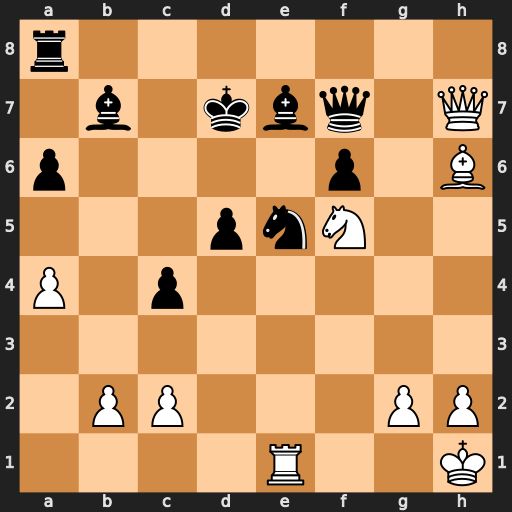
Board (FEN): r7/1b1kbq1Q/p4p1B/3pnN2/P1p5/8/1PP3PP/4R2K
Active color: w
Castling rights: -
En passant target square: -
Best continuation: Qxf7 Nxf7 Rxe7+